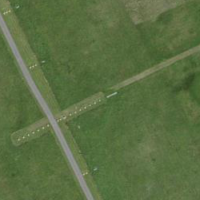
EUNIS habitat code: 57
Species observed at this site:
Coloeus monedula
Corvus corone
Alauda arvensis
Sturnus vulgaris
Milvus migrans
Milvus milvus
Corvus frugilegus
Ciconia ciconia
Buteo buteo
Falco tinnunculus
Accipiter nisus